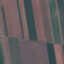
Land use / land cover class: AnnualCrop